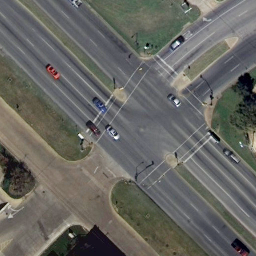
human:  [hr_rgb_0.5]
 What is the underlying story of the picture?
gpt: intersection